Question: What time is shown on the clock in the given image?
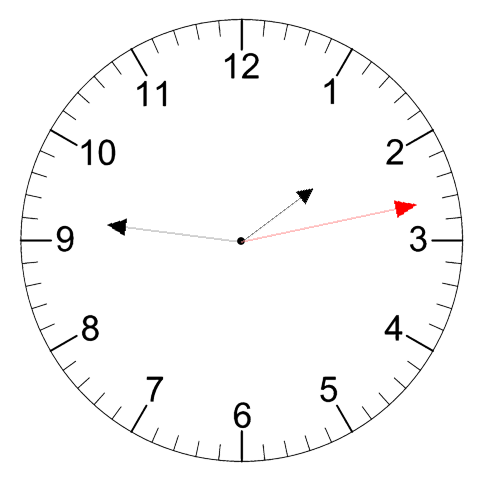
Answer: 01:46:13